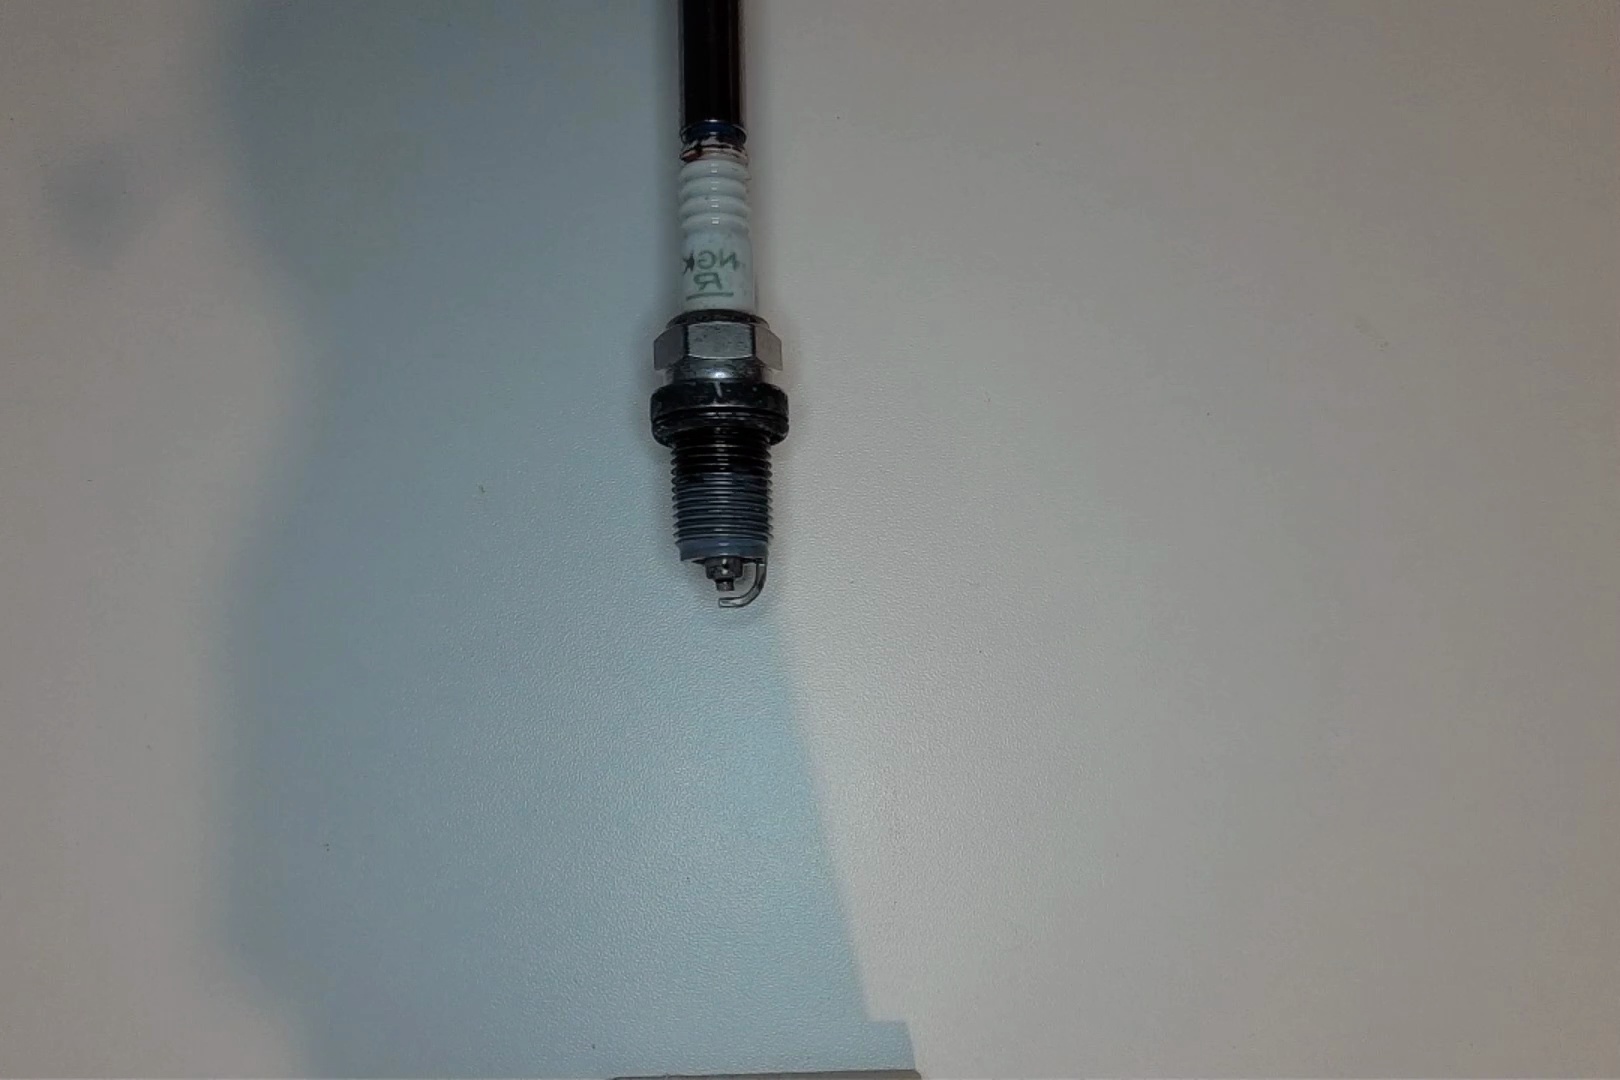
Label: anomaly